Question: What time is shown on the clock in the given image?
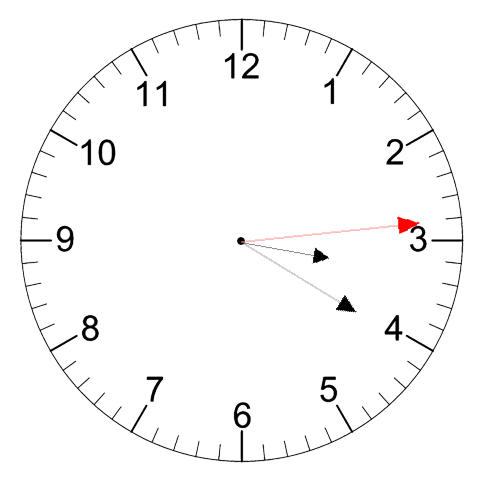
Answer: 03:20:14